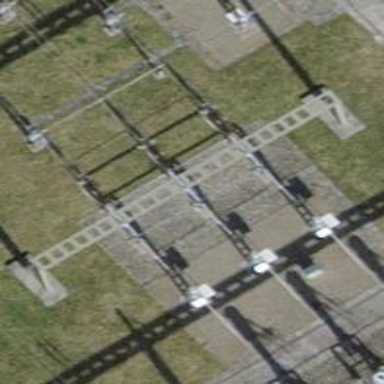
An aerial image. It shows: Insulator used in power systems.